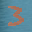
Label: 3